Interaction volume radius: 5 \u00c5
Interaction volume height: 10 \u00c5
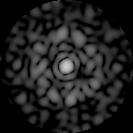
Disorder parameter: 0.72